Field crop: maize
Growth stage: 2
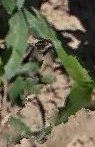
Species: maize